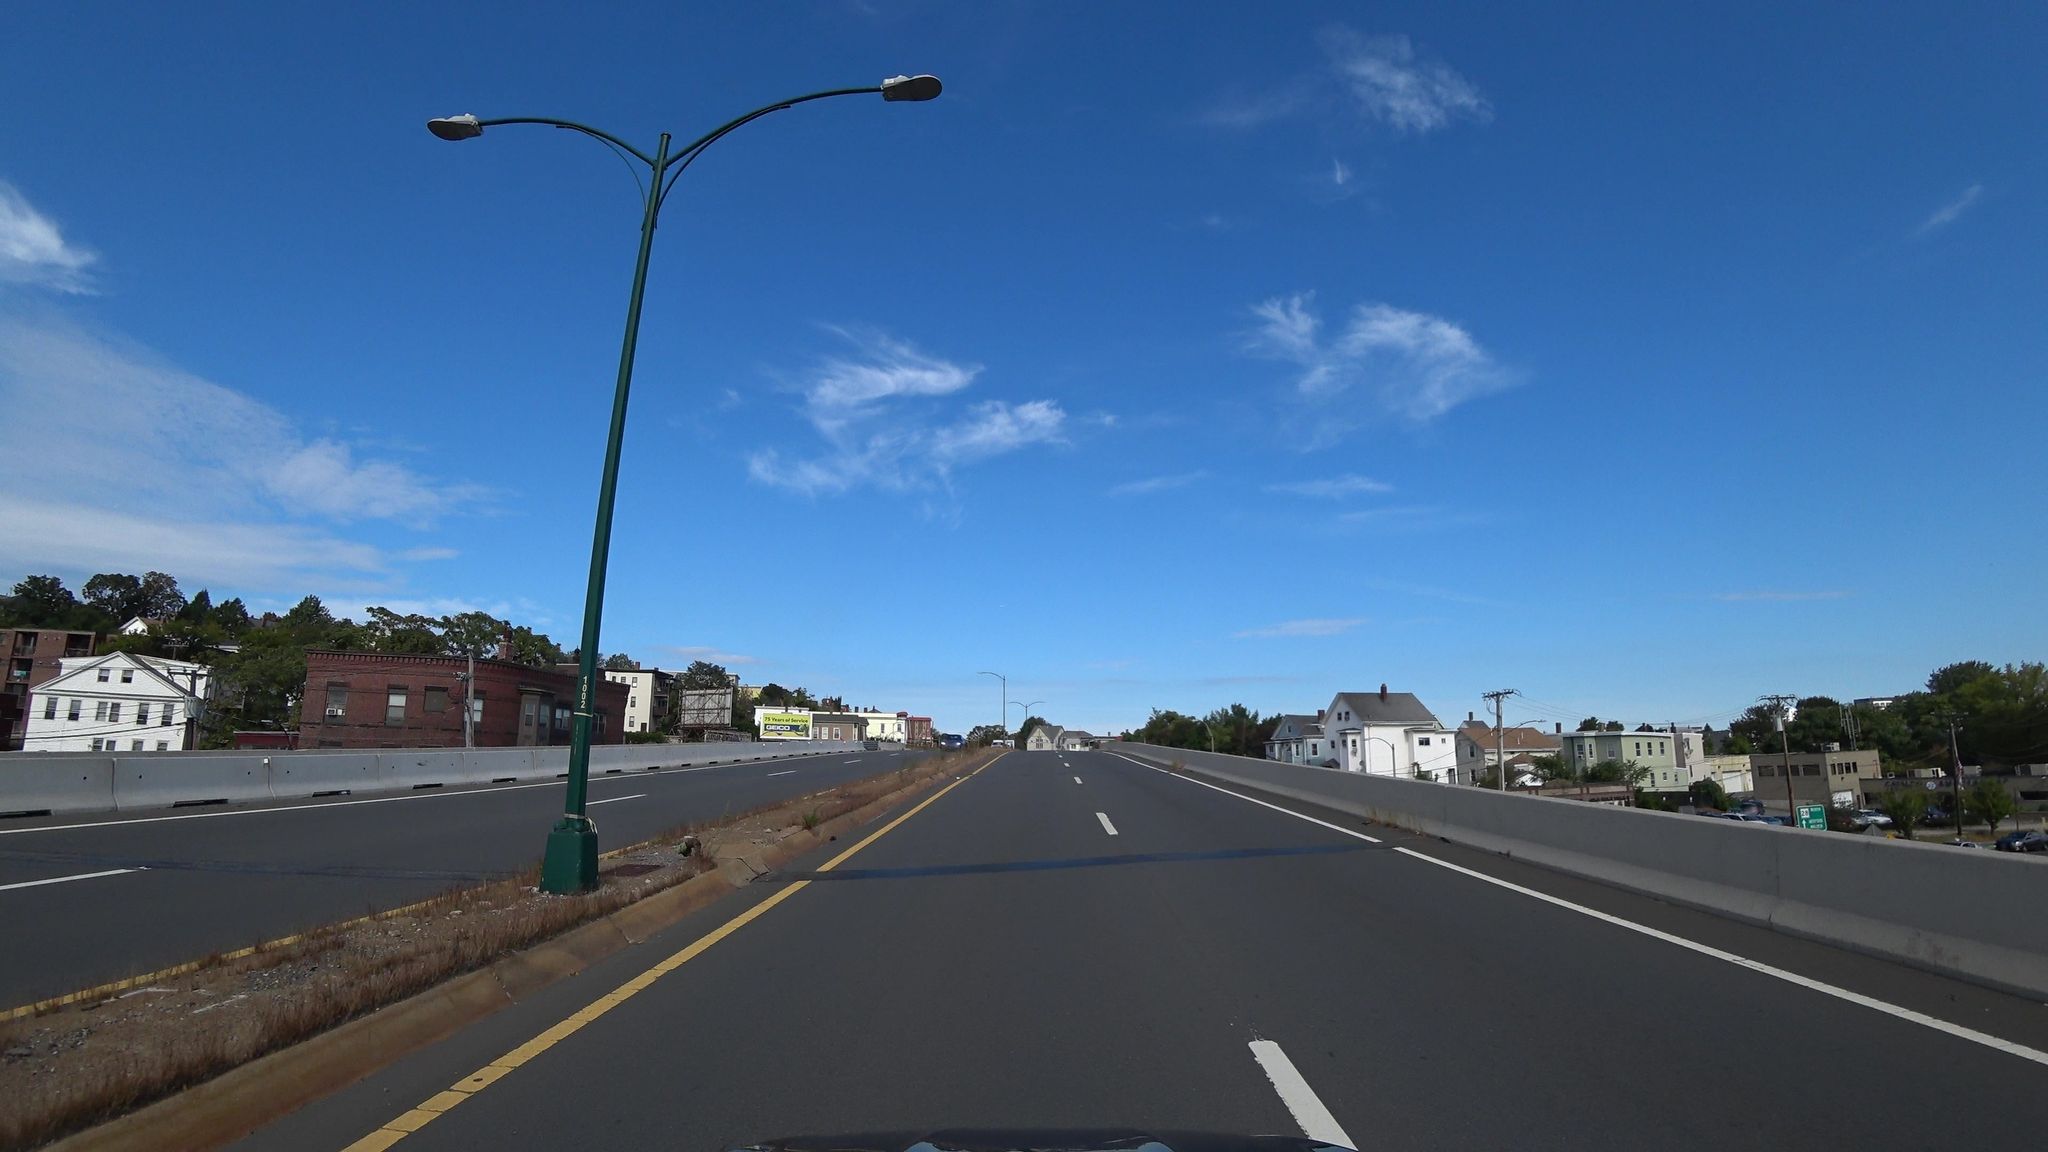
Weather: clear
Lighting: day
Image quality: good
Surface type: driving surface
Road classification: secondary_link
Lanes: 2, 1
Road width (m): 45.7
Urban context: urban centre
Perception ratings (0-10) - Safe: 5.3, Lively: 3.91, Beautiful: 5.17, Boring: 3.26, Depressing: 7.7, Wealthy: 3.91